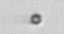
Label: nanoplankton_mix